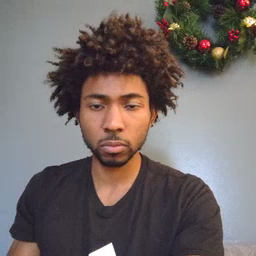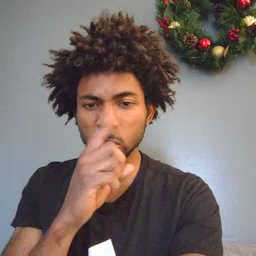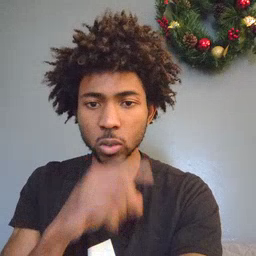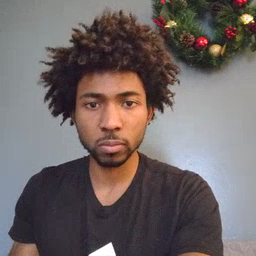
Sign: mouse